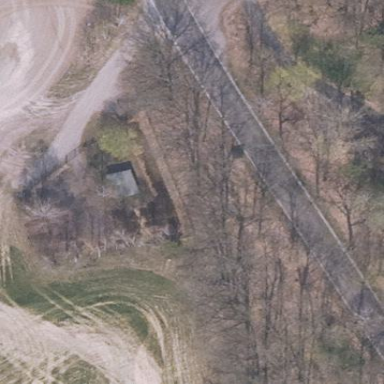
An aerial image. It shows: Chain link fence.